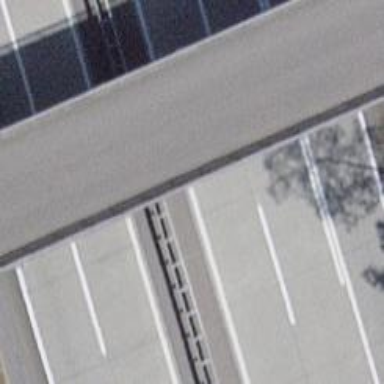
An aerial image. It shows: Motorway junction.